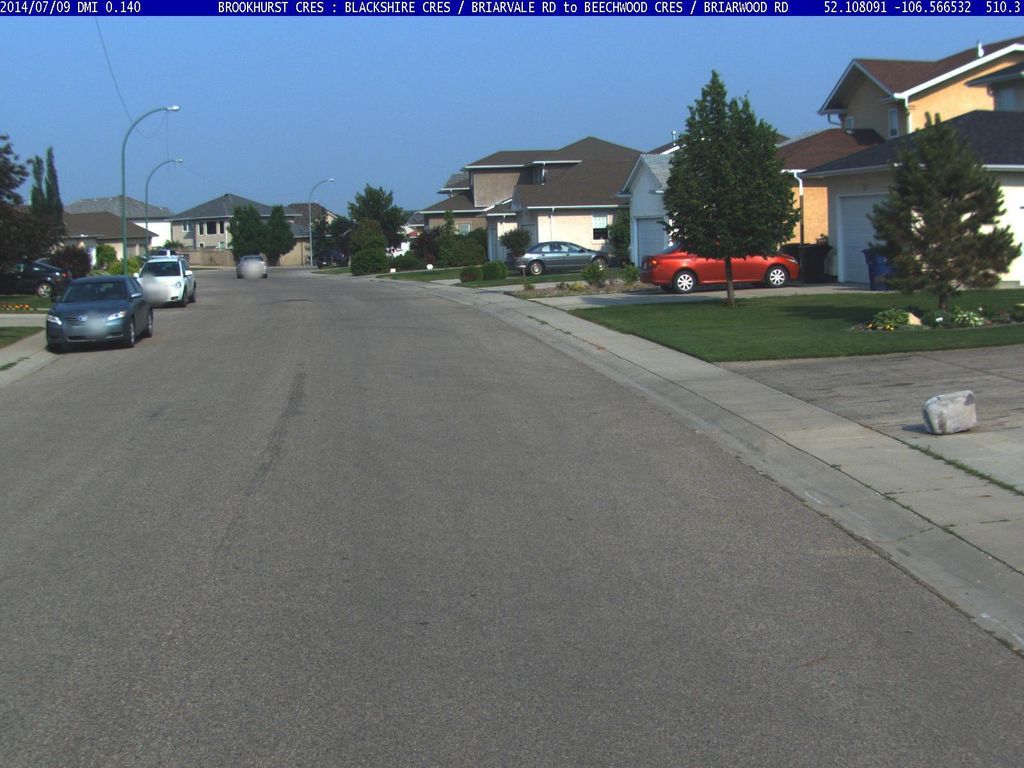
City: saskatoon